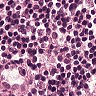
Metastatic tissue present: no